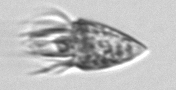
Label: Strombidium_tintinnodes